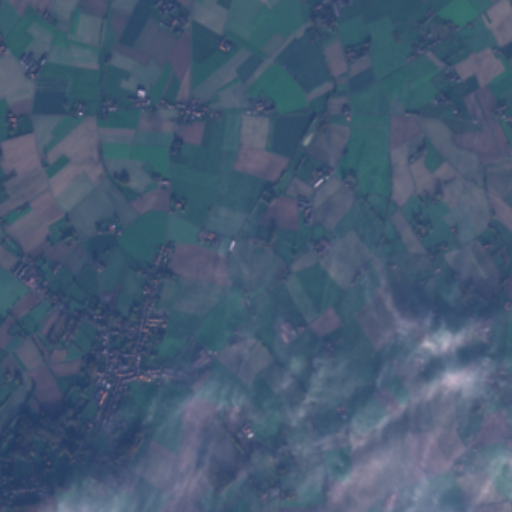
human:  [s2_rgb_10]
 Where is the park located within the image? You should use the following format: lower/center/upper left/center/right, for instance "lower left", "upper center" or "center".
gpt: The park is located in the center left of the image.
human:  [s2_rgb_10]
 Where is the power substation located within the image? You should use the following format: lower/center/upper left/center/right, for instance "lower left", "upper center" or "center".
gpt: The power substation is located in the upper left of the image.
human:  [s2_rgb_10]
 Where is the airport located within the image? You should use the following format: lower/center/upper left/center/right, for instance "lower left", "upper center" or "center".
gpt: There is no airport in the image.